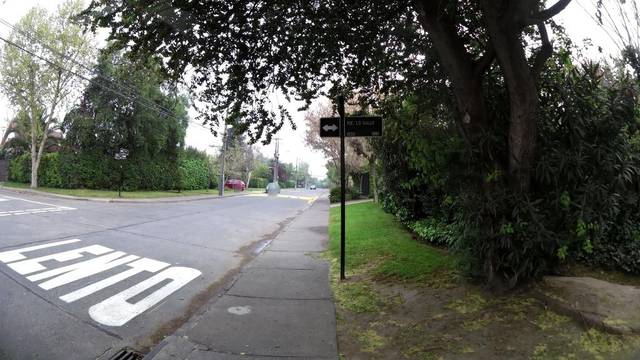
Region: Chile
Coordinates: -33.384, -70.556